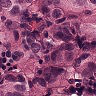
Metastatic tissue present: yes